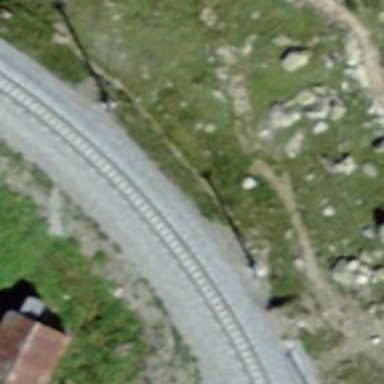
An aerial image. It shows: Narrow-gauge railway track with one electrified contact line.